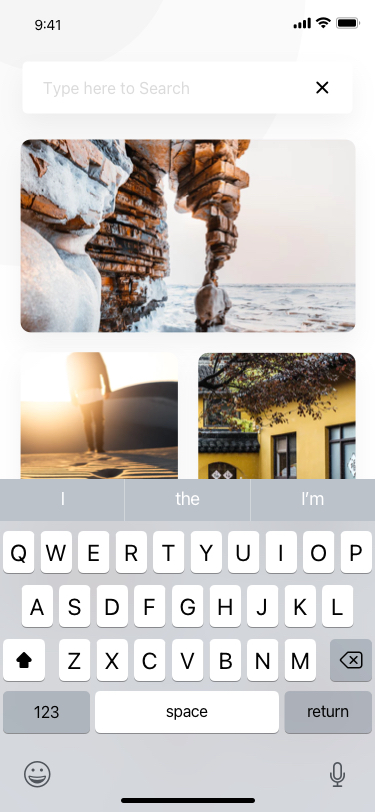
Text in this UI design:
Type here to Search